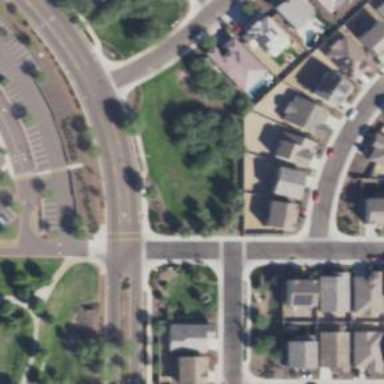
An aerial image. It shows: Road with stop sign.